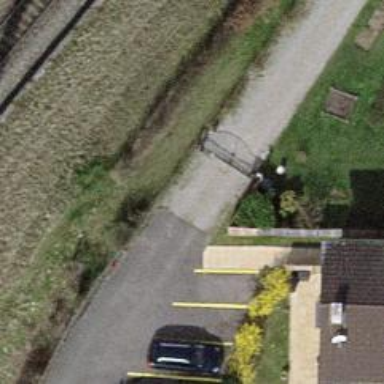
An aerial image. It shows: Gate.